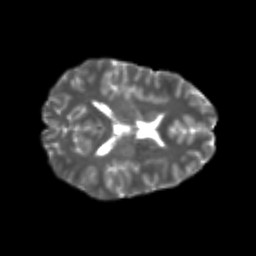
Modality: T2w
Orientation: axial
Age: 22
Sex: female
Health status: healthy
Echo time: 0.074 s